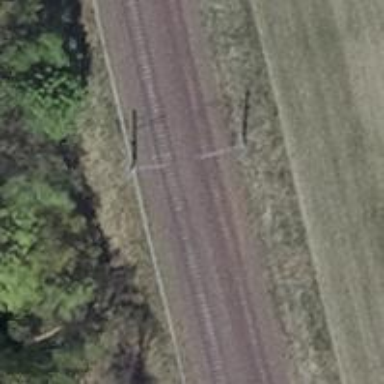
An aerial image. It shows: Railway track with contact line for electrification.